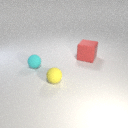
small yellow rubber sphere in front of large red rubber cube